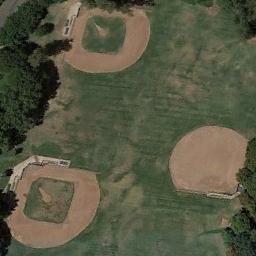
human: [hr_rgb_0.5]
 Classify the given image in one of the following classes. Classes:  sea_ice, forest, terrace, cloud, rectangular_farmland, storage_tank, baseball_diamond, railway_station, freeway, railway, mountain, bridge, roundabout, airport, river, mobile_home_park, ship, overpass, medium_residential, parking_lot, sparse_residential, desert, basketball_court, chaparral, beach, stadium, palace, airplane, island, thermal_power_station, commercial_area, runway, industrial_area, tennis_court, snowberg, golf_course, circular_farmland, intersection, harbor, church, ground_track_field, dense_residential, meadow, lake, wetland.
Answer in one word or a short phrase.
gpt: baseball_diamond